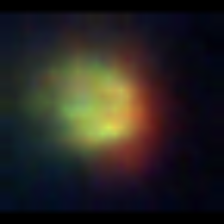
Taxon: NanoPlankton
Group: Other